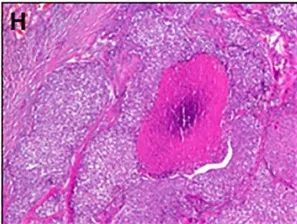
Postoperative images of the tumor mass and histological features. Comedonecrosis (original magnification 10x).
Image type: pathology (h&e)